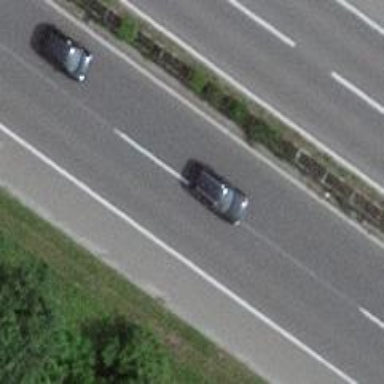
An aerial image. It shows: Asphalt trunk highway.